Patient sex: M
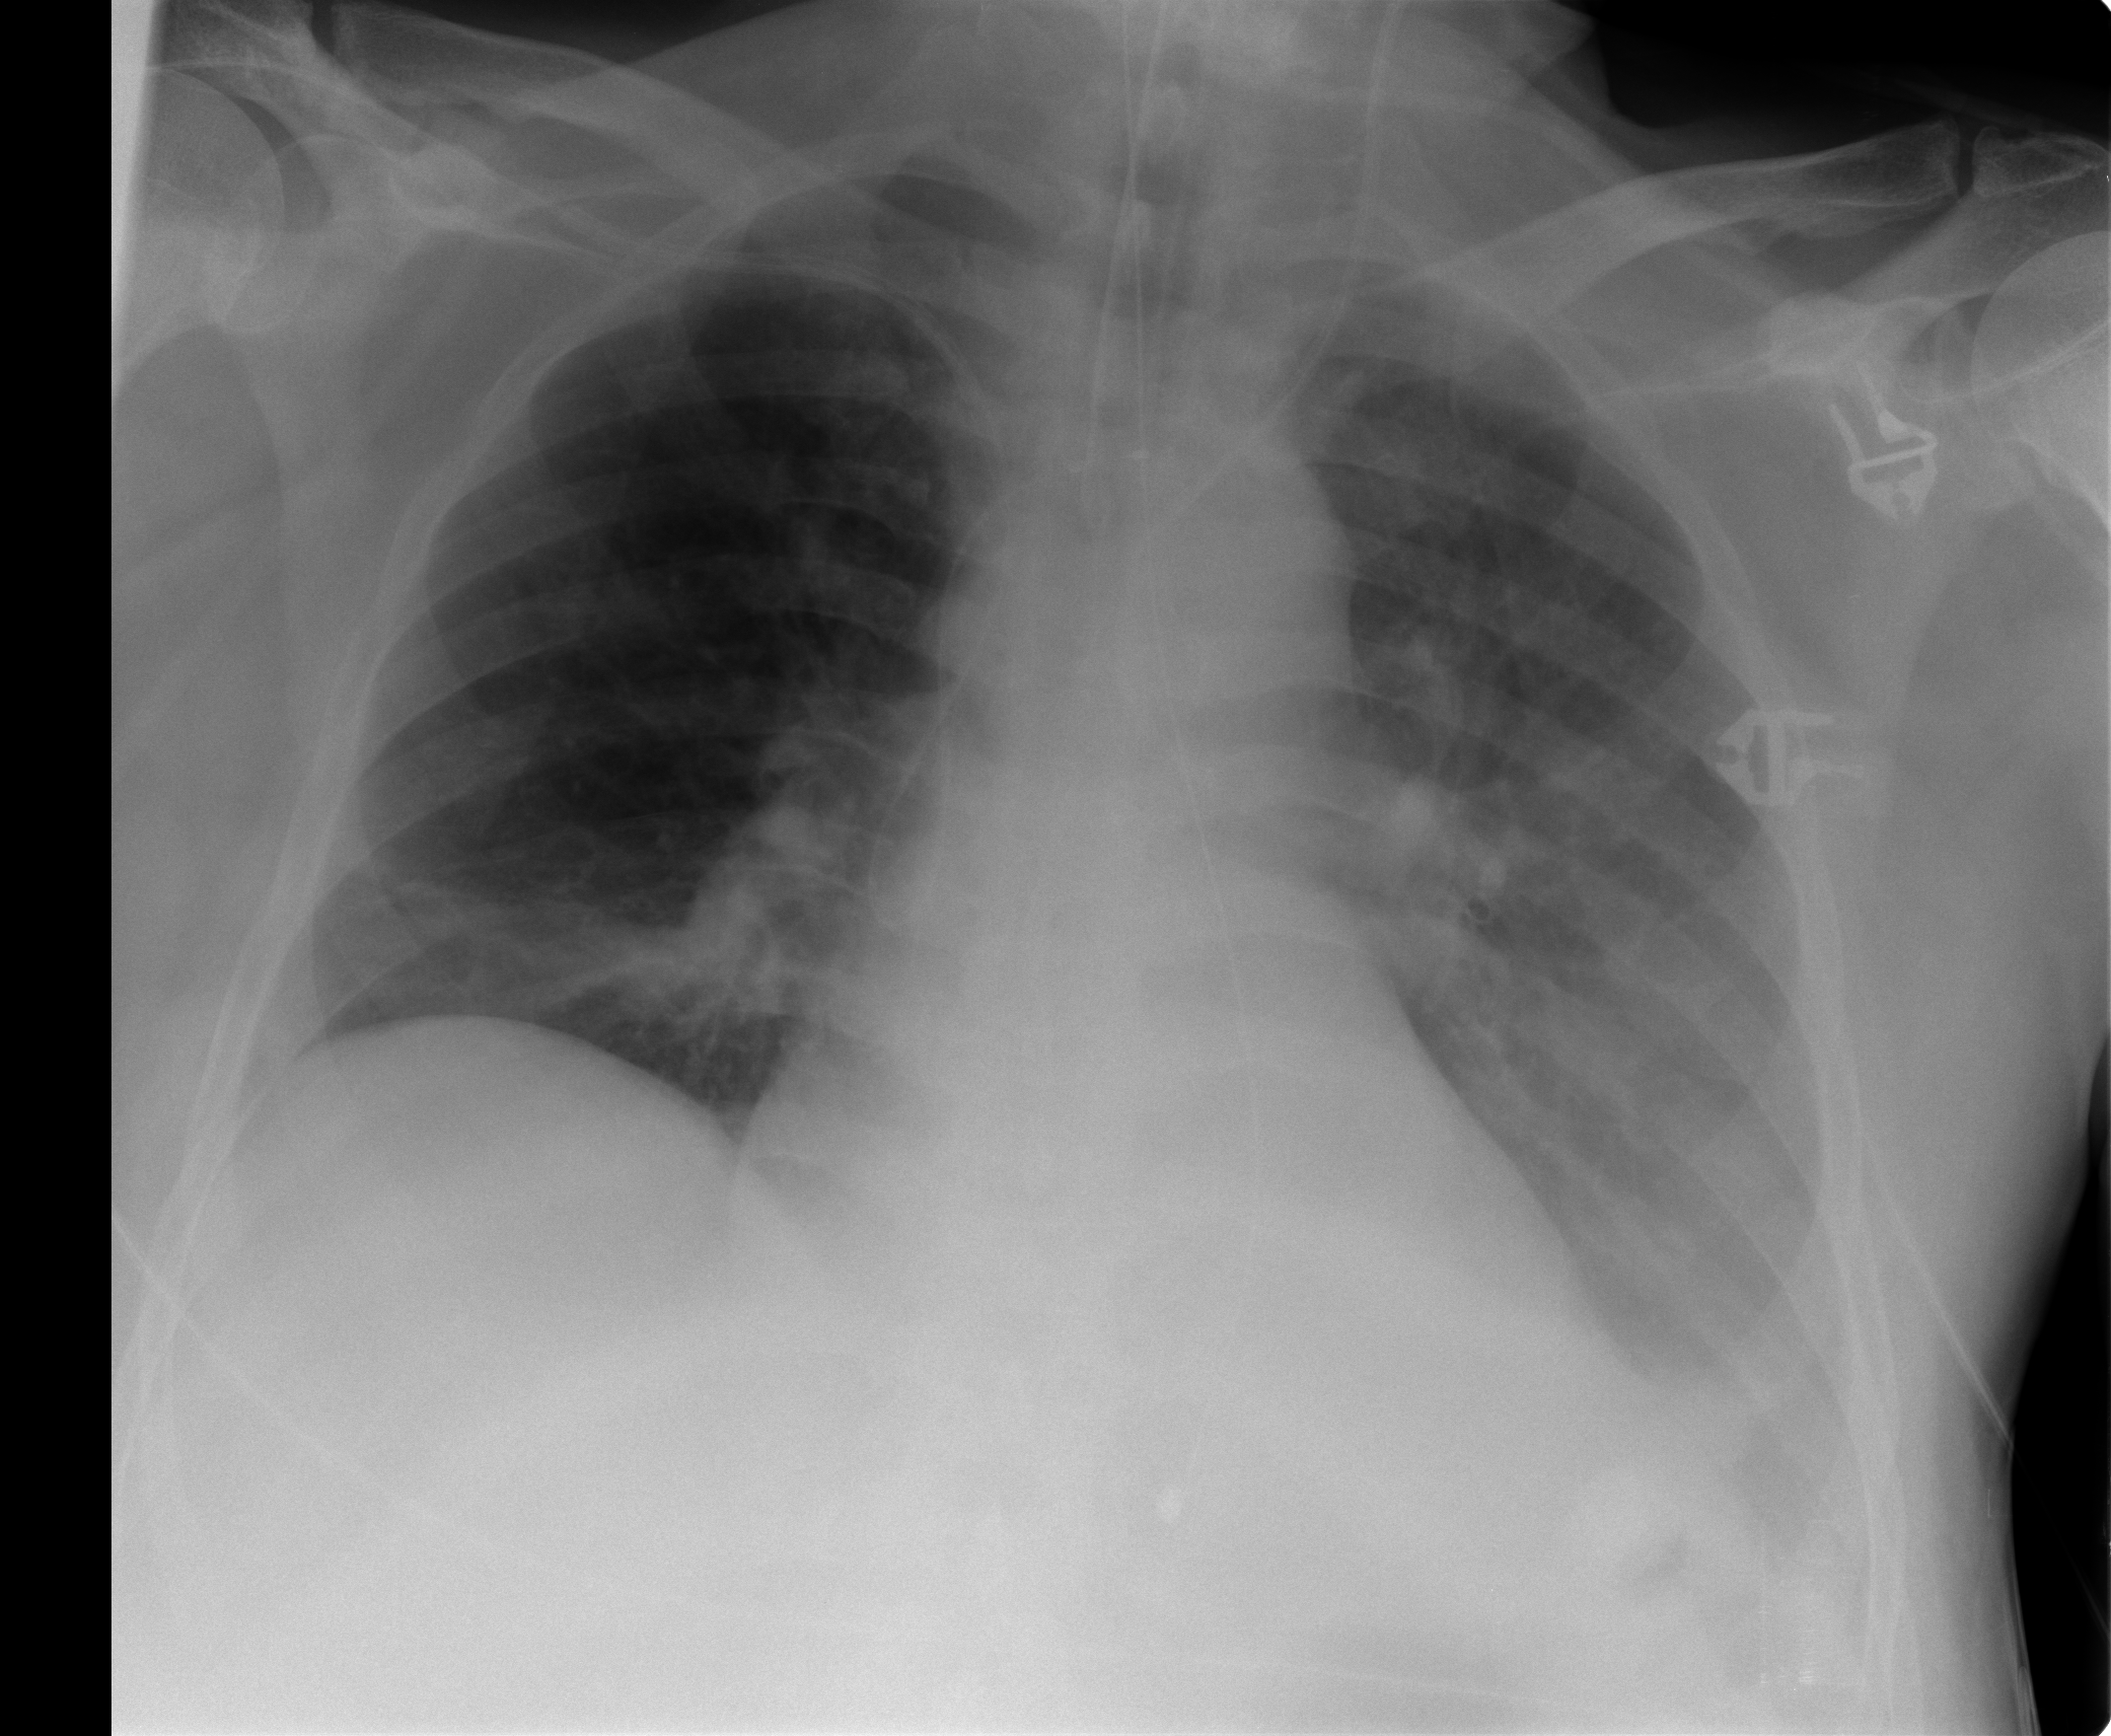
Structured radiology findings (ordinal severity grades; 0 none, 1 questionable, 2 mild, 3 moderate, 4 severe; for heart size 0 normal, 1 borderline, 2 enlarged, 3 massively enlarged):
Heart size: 2
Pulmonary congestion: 0
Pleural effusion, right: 0
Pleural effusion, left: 3
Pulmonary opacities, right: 0
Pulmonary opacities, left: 1
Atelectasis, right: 2
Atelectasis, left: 2